Field crop: maize
Growth stage: 2
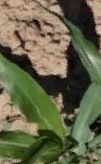
Species: maize